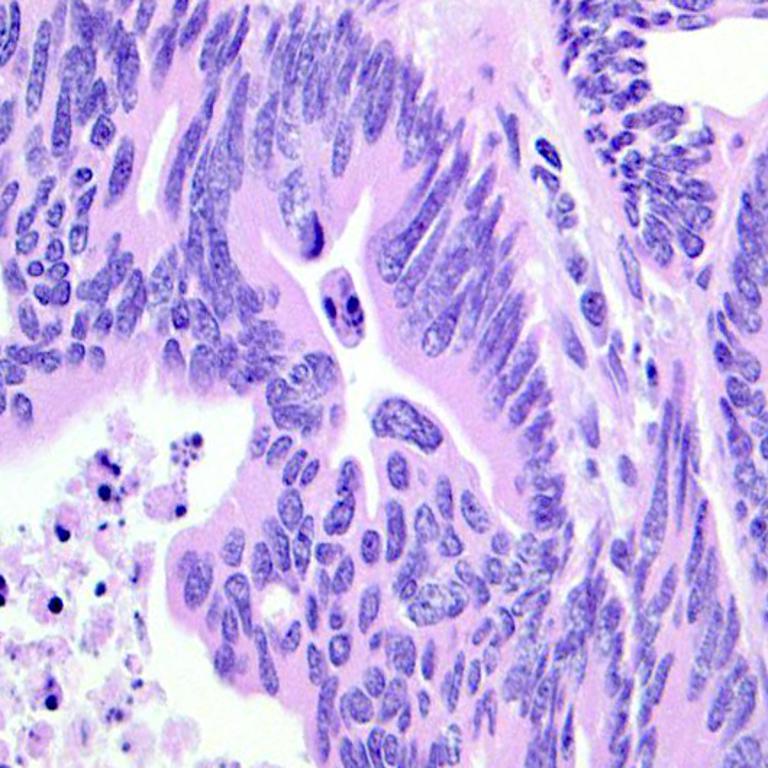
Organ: colon
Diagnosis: adenocarcinomas